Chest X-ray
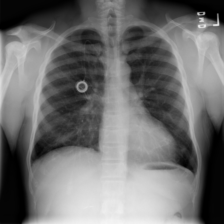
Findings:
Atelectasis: negative
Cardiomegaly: negative
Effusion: negative
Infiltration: negative
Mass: negative
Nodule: negative
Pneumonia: negative
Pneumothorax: negative
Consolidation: negative
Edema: negative
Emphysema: negative
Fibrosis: negative
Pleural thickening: negative
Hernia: negative